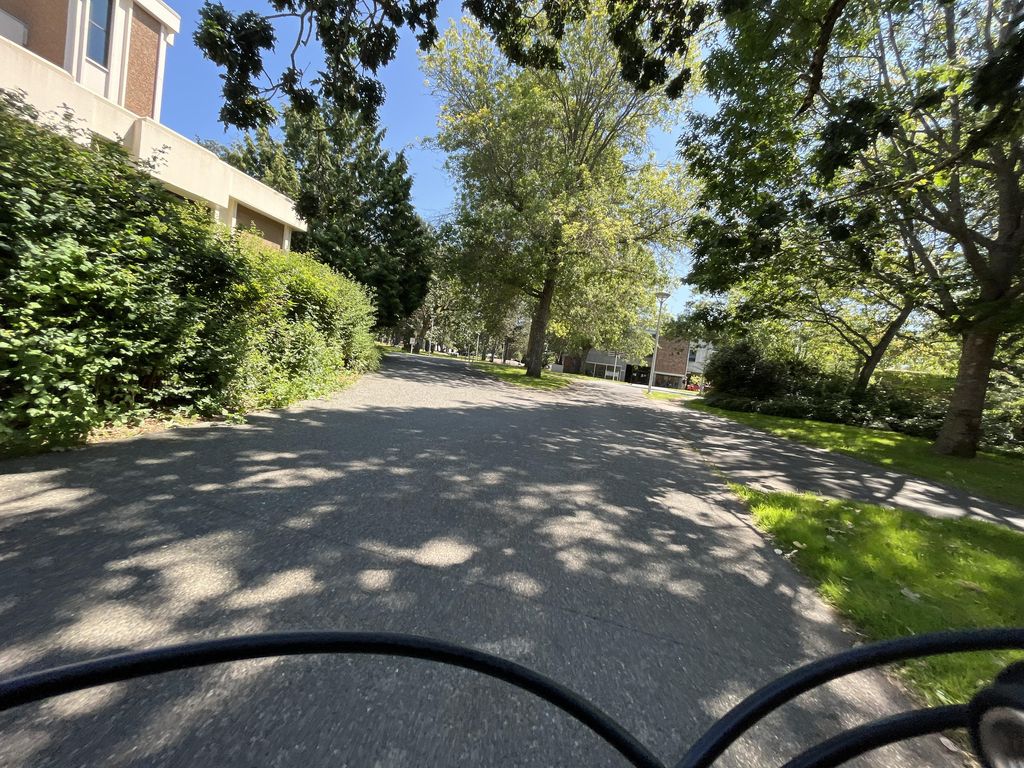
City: victoria